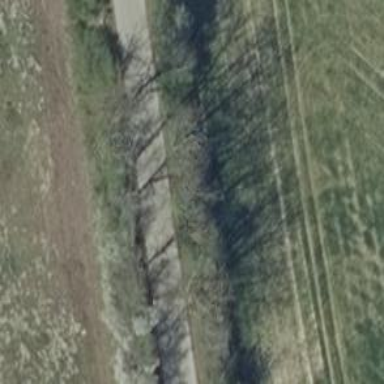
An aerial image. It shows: Row of trees in natural setting.